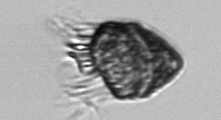
Label: Strombidium_morphotype2